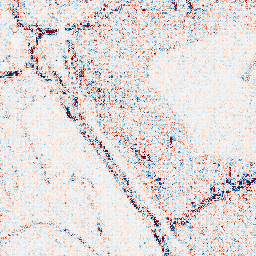
Category: wavelet
Decomposition family: wavelet_dwt
Decomposition parameters: wavelet: db4
level: 1
Upsampling method: area
Upsampling parameters: scale: 2
Upsampling scale: 2